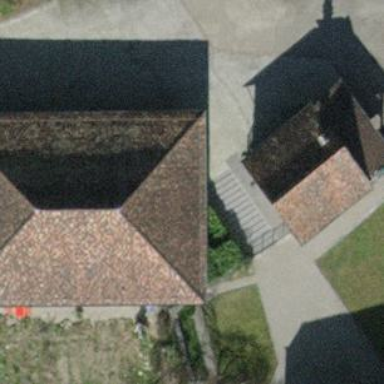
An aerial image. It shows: Detached building with pyramidal roof shape.